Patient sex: M
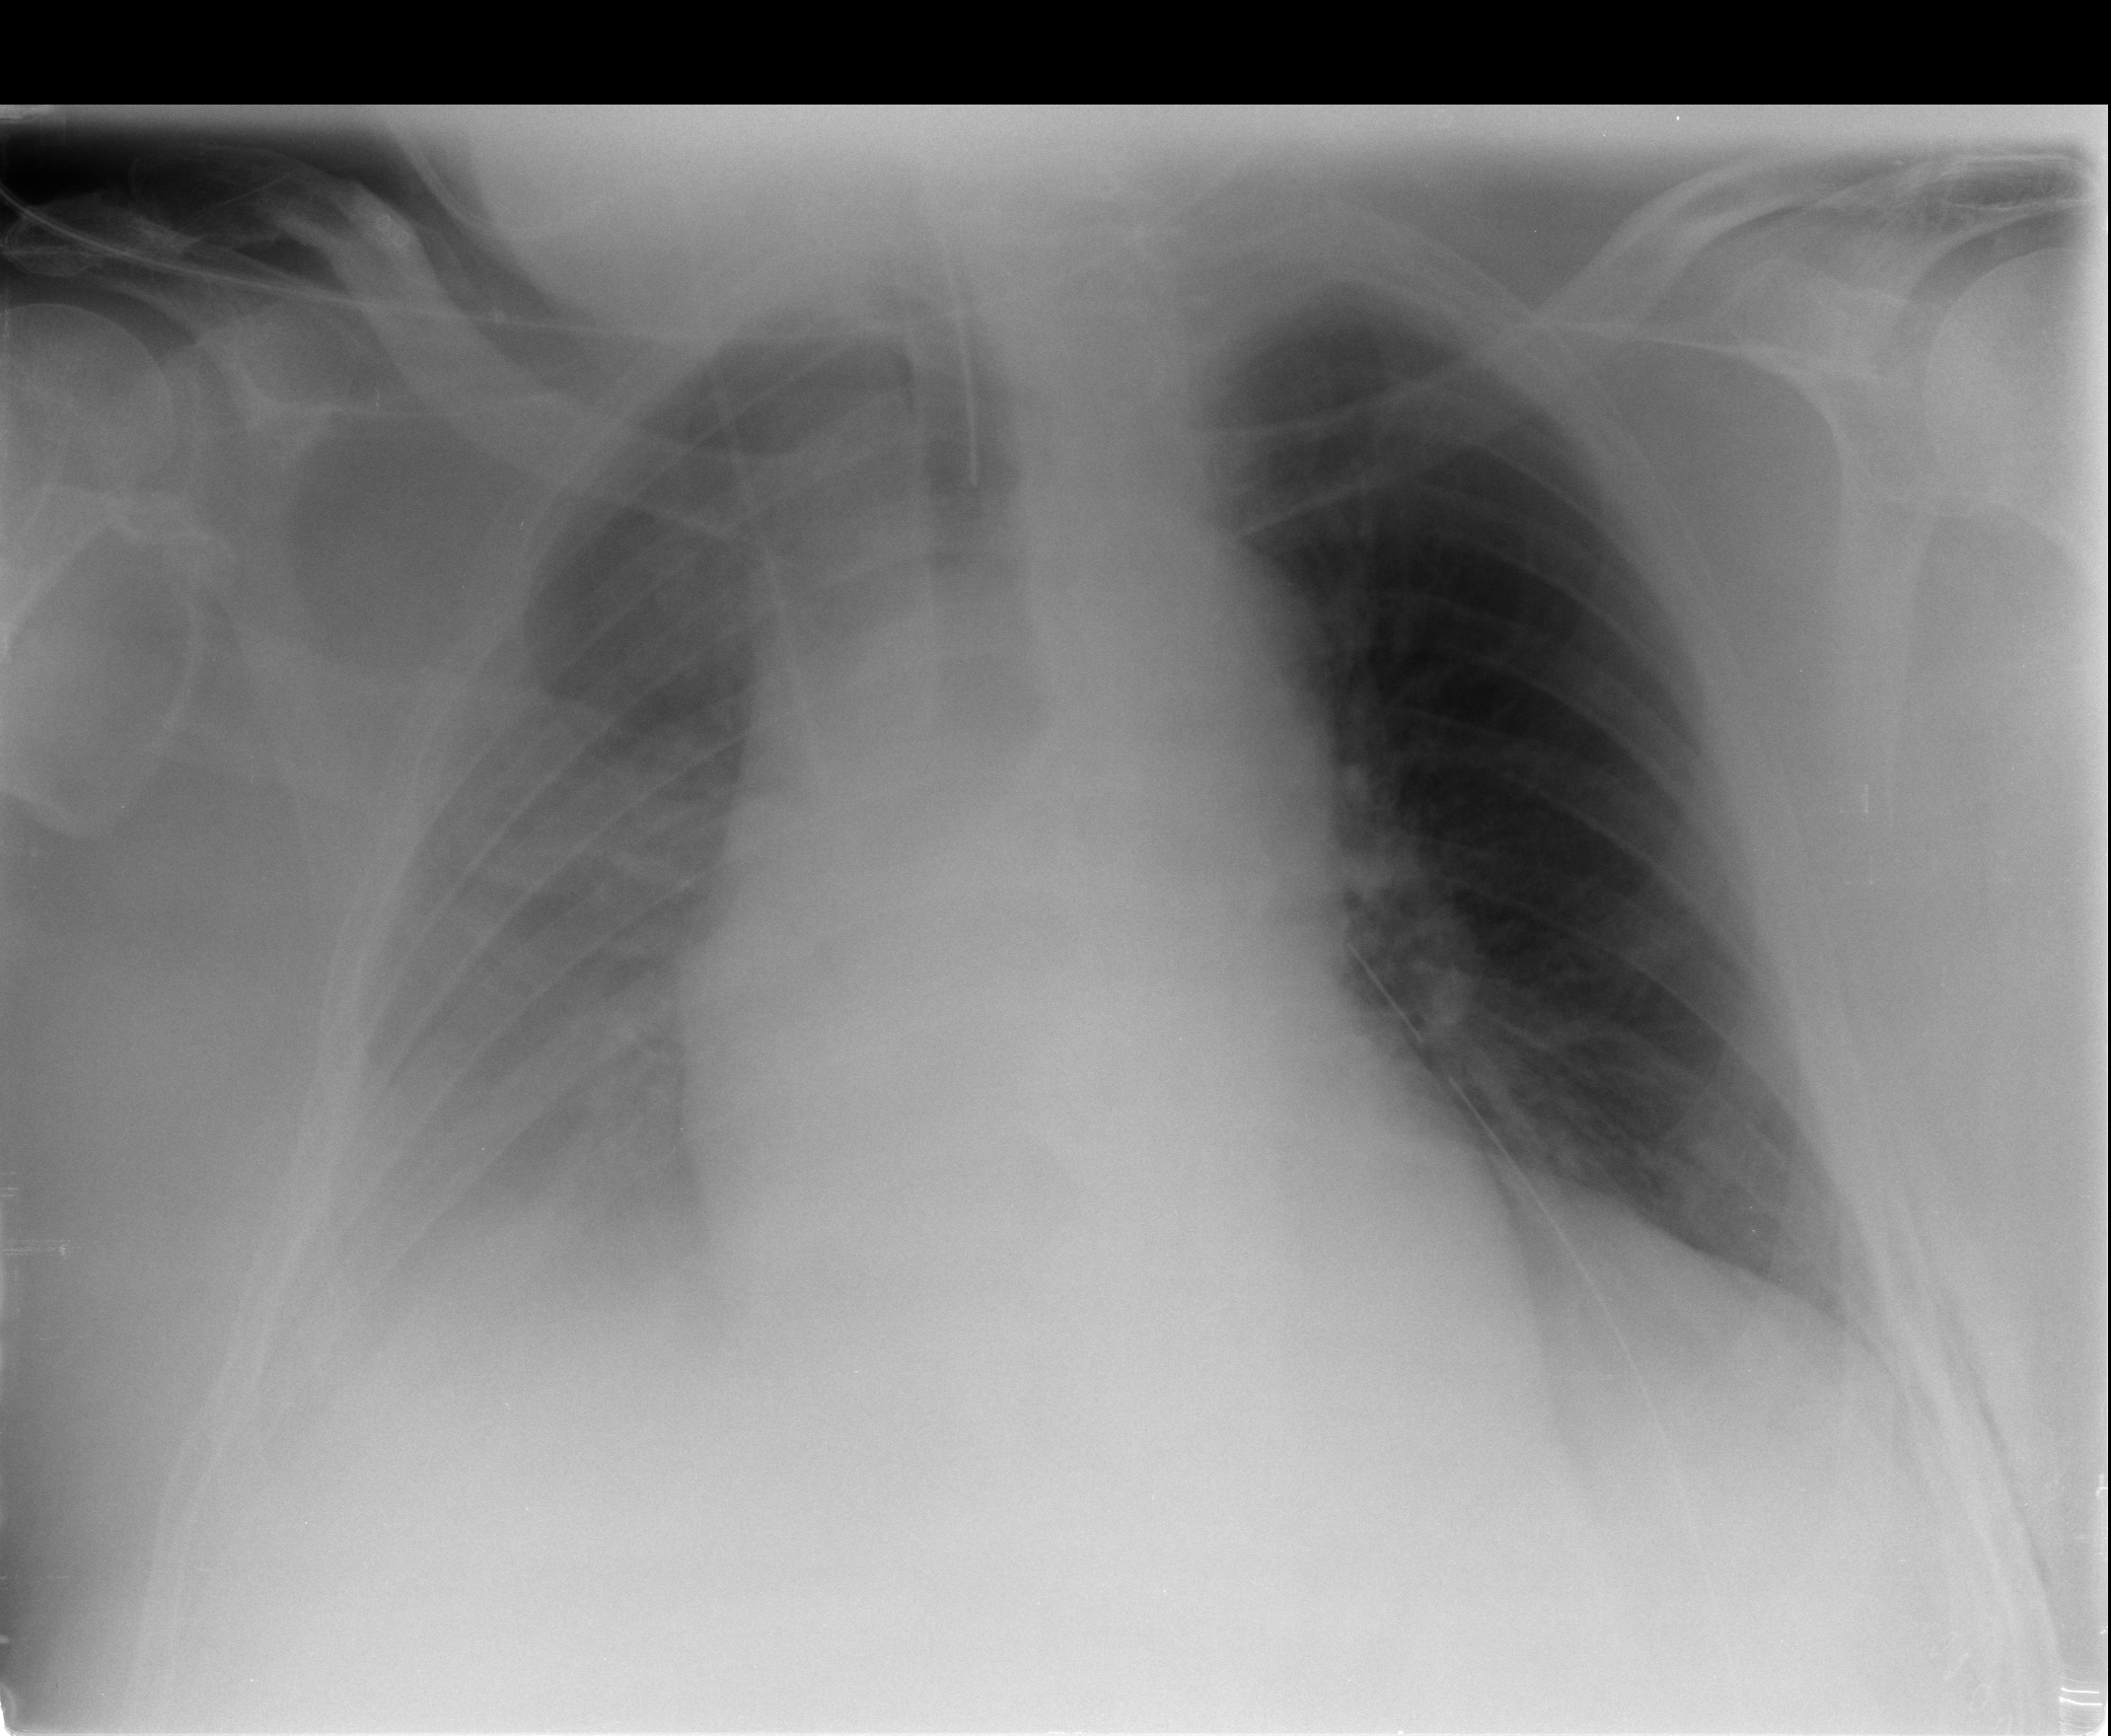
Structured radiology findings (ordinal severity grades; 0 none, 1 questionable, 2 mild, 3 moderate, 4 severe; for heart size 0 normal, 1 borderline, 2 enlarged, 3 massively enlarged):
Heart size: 0
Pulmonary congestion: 2
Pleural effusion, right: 2
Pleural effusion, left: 0
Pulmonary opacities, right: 0
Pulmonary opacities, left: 0
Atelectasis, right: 2
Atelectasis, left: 2